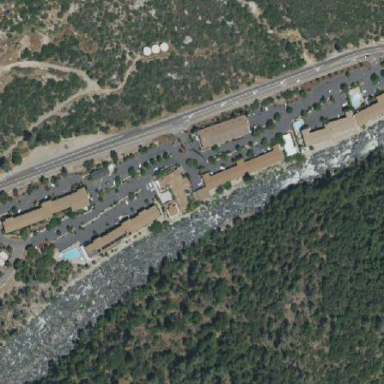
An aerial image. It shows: Commercial area with motel.